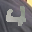
Label: 4